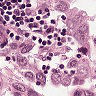
Metastatic tissue present: yes